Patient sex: M
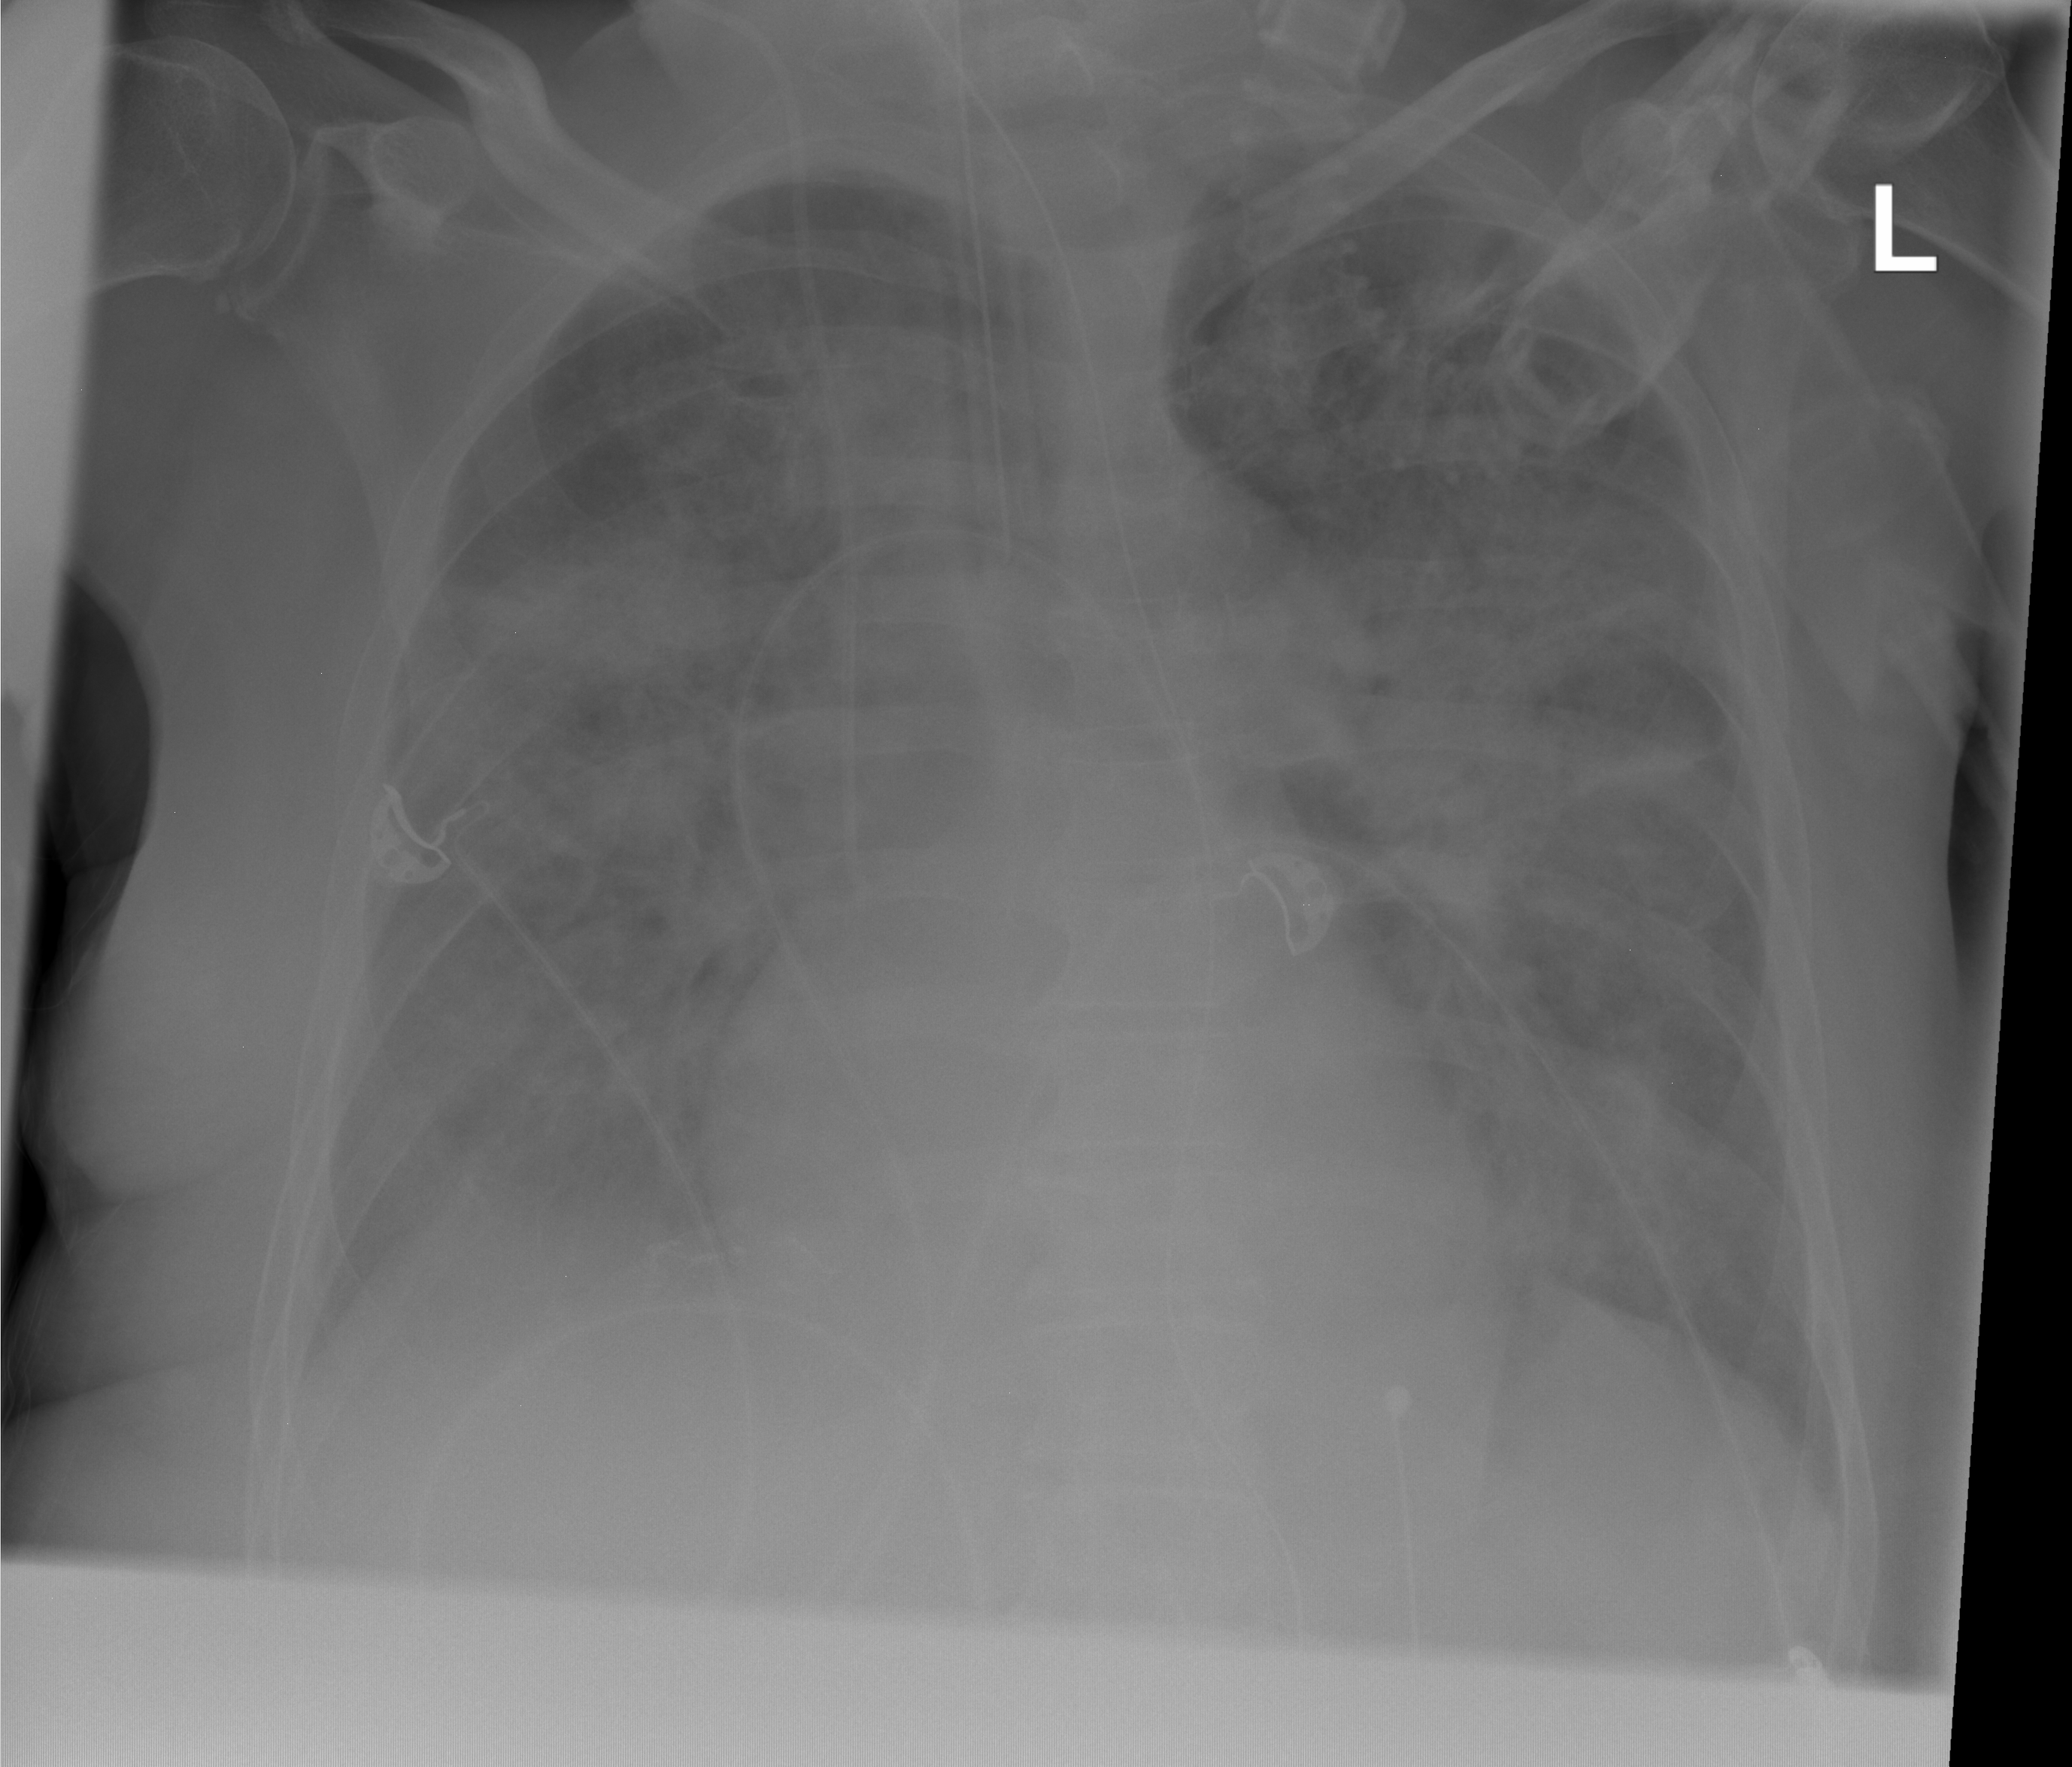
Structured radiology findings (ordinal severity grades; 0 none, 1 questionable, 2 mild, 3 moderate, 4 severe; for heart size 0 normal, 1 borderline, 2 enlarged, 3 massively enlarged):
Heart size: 0
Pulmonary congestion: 0
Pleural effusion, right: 2
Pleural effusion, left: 1
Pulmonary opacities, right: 4
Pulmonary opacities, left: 3
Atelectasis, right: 0
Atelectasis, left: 0